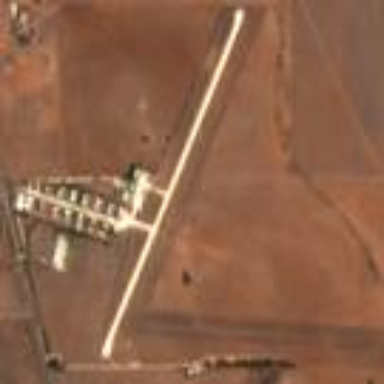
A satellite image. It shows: Airfield classified as aerodrome.